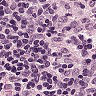
Metastatic tissue present: no